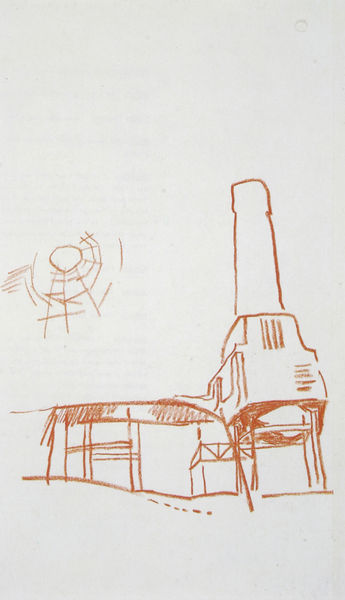
Titel: "Bat Hat", Entwurf für die Umgestaltung des Battersea-Kraftwerks in London - Ansichtsskizze
Künstler: Cedric Price
Schlagwörter: himmel, braun, kreide, skizze, zeichnung, dach, rot, architektur, gitter, sonne, schornstein, turm, papier, gelände, industrie, umriss, eingang, strahlen, denkmal, konturen, entwurf, obelisk, rötel